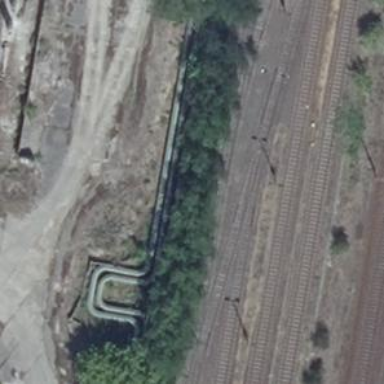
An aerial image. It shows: Railway siding for service.